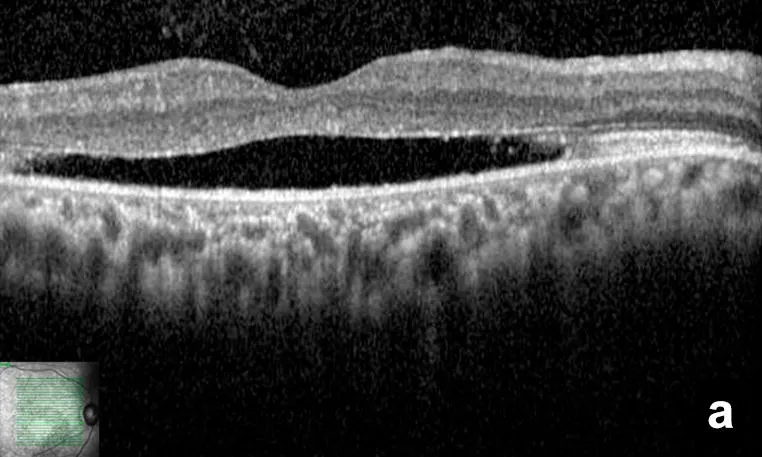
Optical coherence tomography (a and b) of the patient II-3 in the "vitelliruptive" stage showing neurosensorial retinal detachment, and severe photoreceptor outer segment layer and retinal pigment epithelium atrophy.
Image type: ophthalmic_imaging (oct)